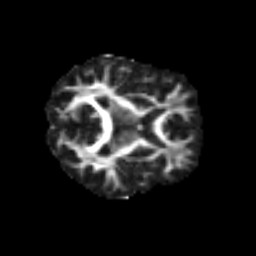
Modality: FA
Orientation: axial
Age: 53
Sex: female
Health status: ill
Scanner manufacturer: siemens
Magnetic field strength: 3 T
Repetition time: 8.7 s
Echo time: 0.11 s